Field crop: tomato
Growth stage: 1
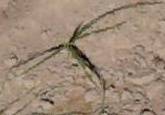
Species: cyperus